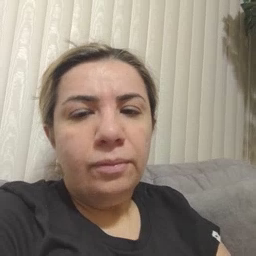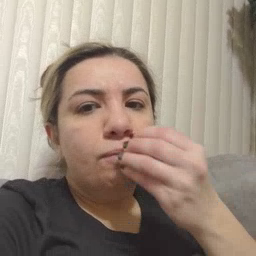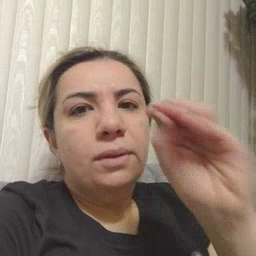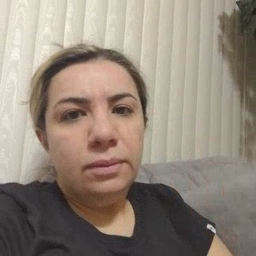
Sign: kiss